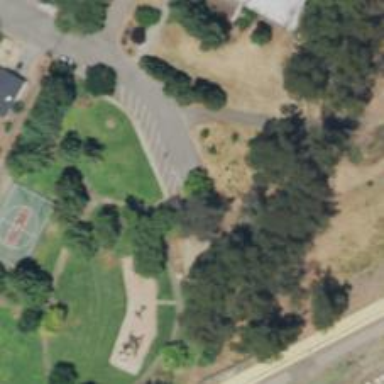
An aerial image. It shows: Memorial site with historic significance.